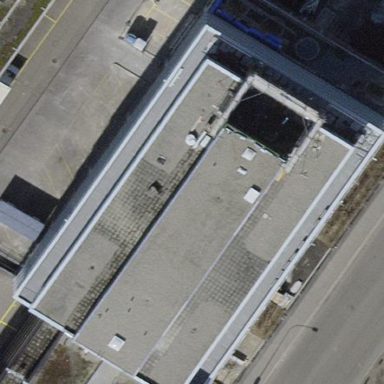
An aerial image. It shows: Commercial building used as office.